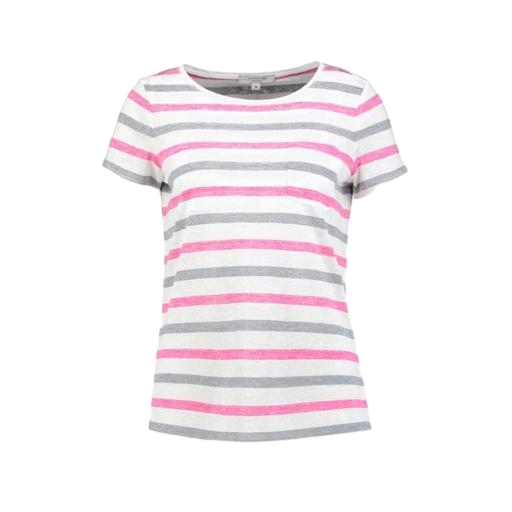
pink striped shortsleeved t-shirt, striped t-shirt, white blue and pink stripped shirt, white background